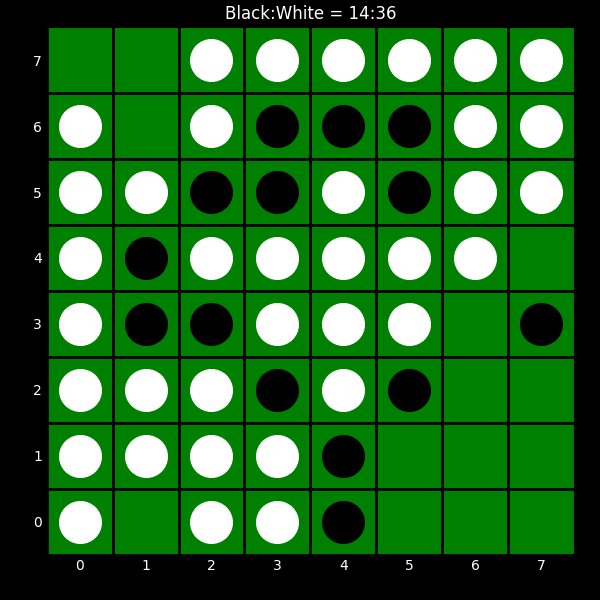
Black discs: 14
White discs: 36